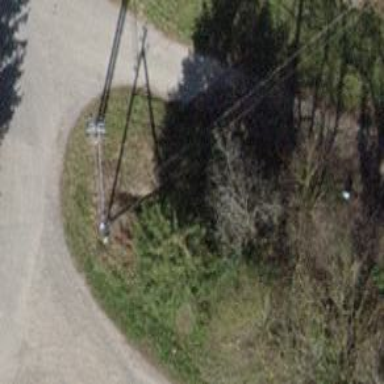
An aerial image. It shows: Pipeline marker.